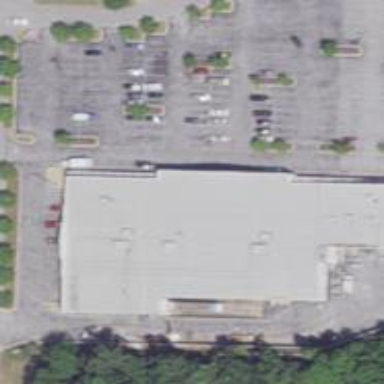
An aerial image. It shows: Retail building.